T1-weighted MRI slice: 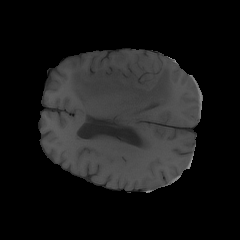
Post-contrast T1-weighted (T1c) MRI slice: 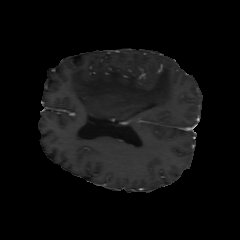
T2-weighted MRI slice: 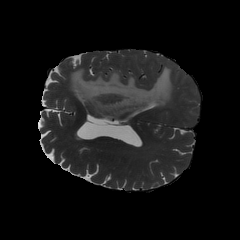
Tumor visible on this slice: yes